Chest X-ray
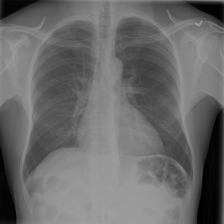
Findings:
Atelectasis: negative
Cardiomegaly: negative
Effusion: negative
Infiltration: negative
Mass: negative
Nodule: negative
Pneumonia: negative
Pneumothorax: negative
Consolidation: negative
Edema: negative
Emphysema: negative
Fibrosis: negative
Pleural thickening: negative
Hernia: negative